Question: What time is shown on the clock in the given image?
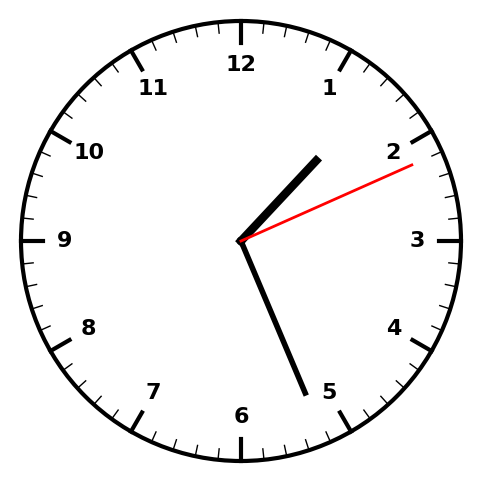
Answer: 01:26:11